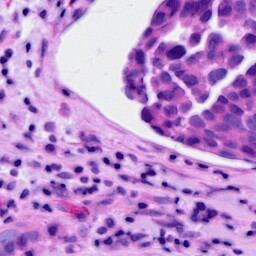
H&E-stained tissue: Ovarian